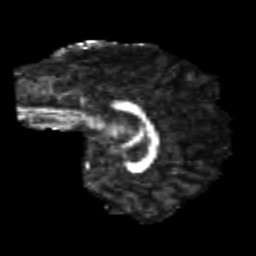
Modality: FA
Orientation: sagittal
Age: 20
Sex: female
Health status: healthy
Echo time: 0.074 s